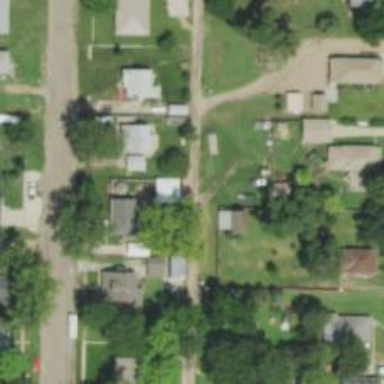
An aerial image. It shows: Alley classified as service road.